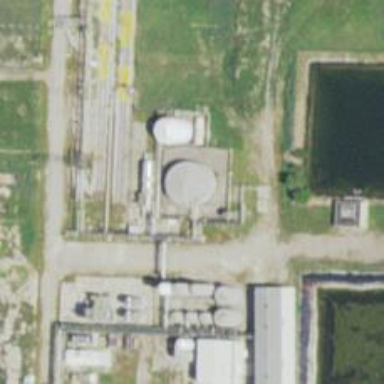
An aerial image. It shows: Storage tank with man-made structure.